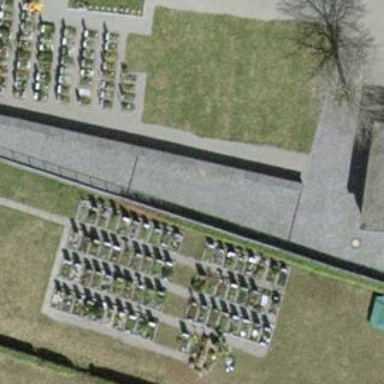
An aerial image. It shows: Cemetery.